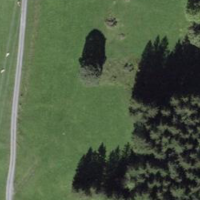
EUNIS habitat code: 23
Species observed at this site:
Tussilago farfara